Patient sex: M
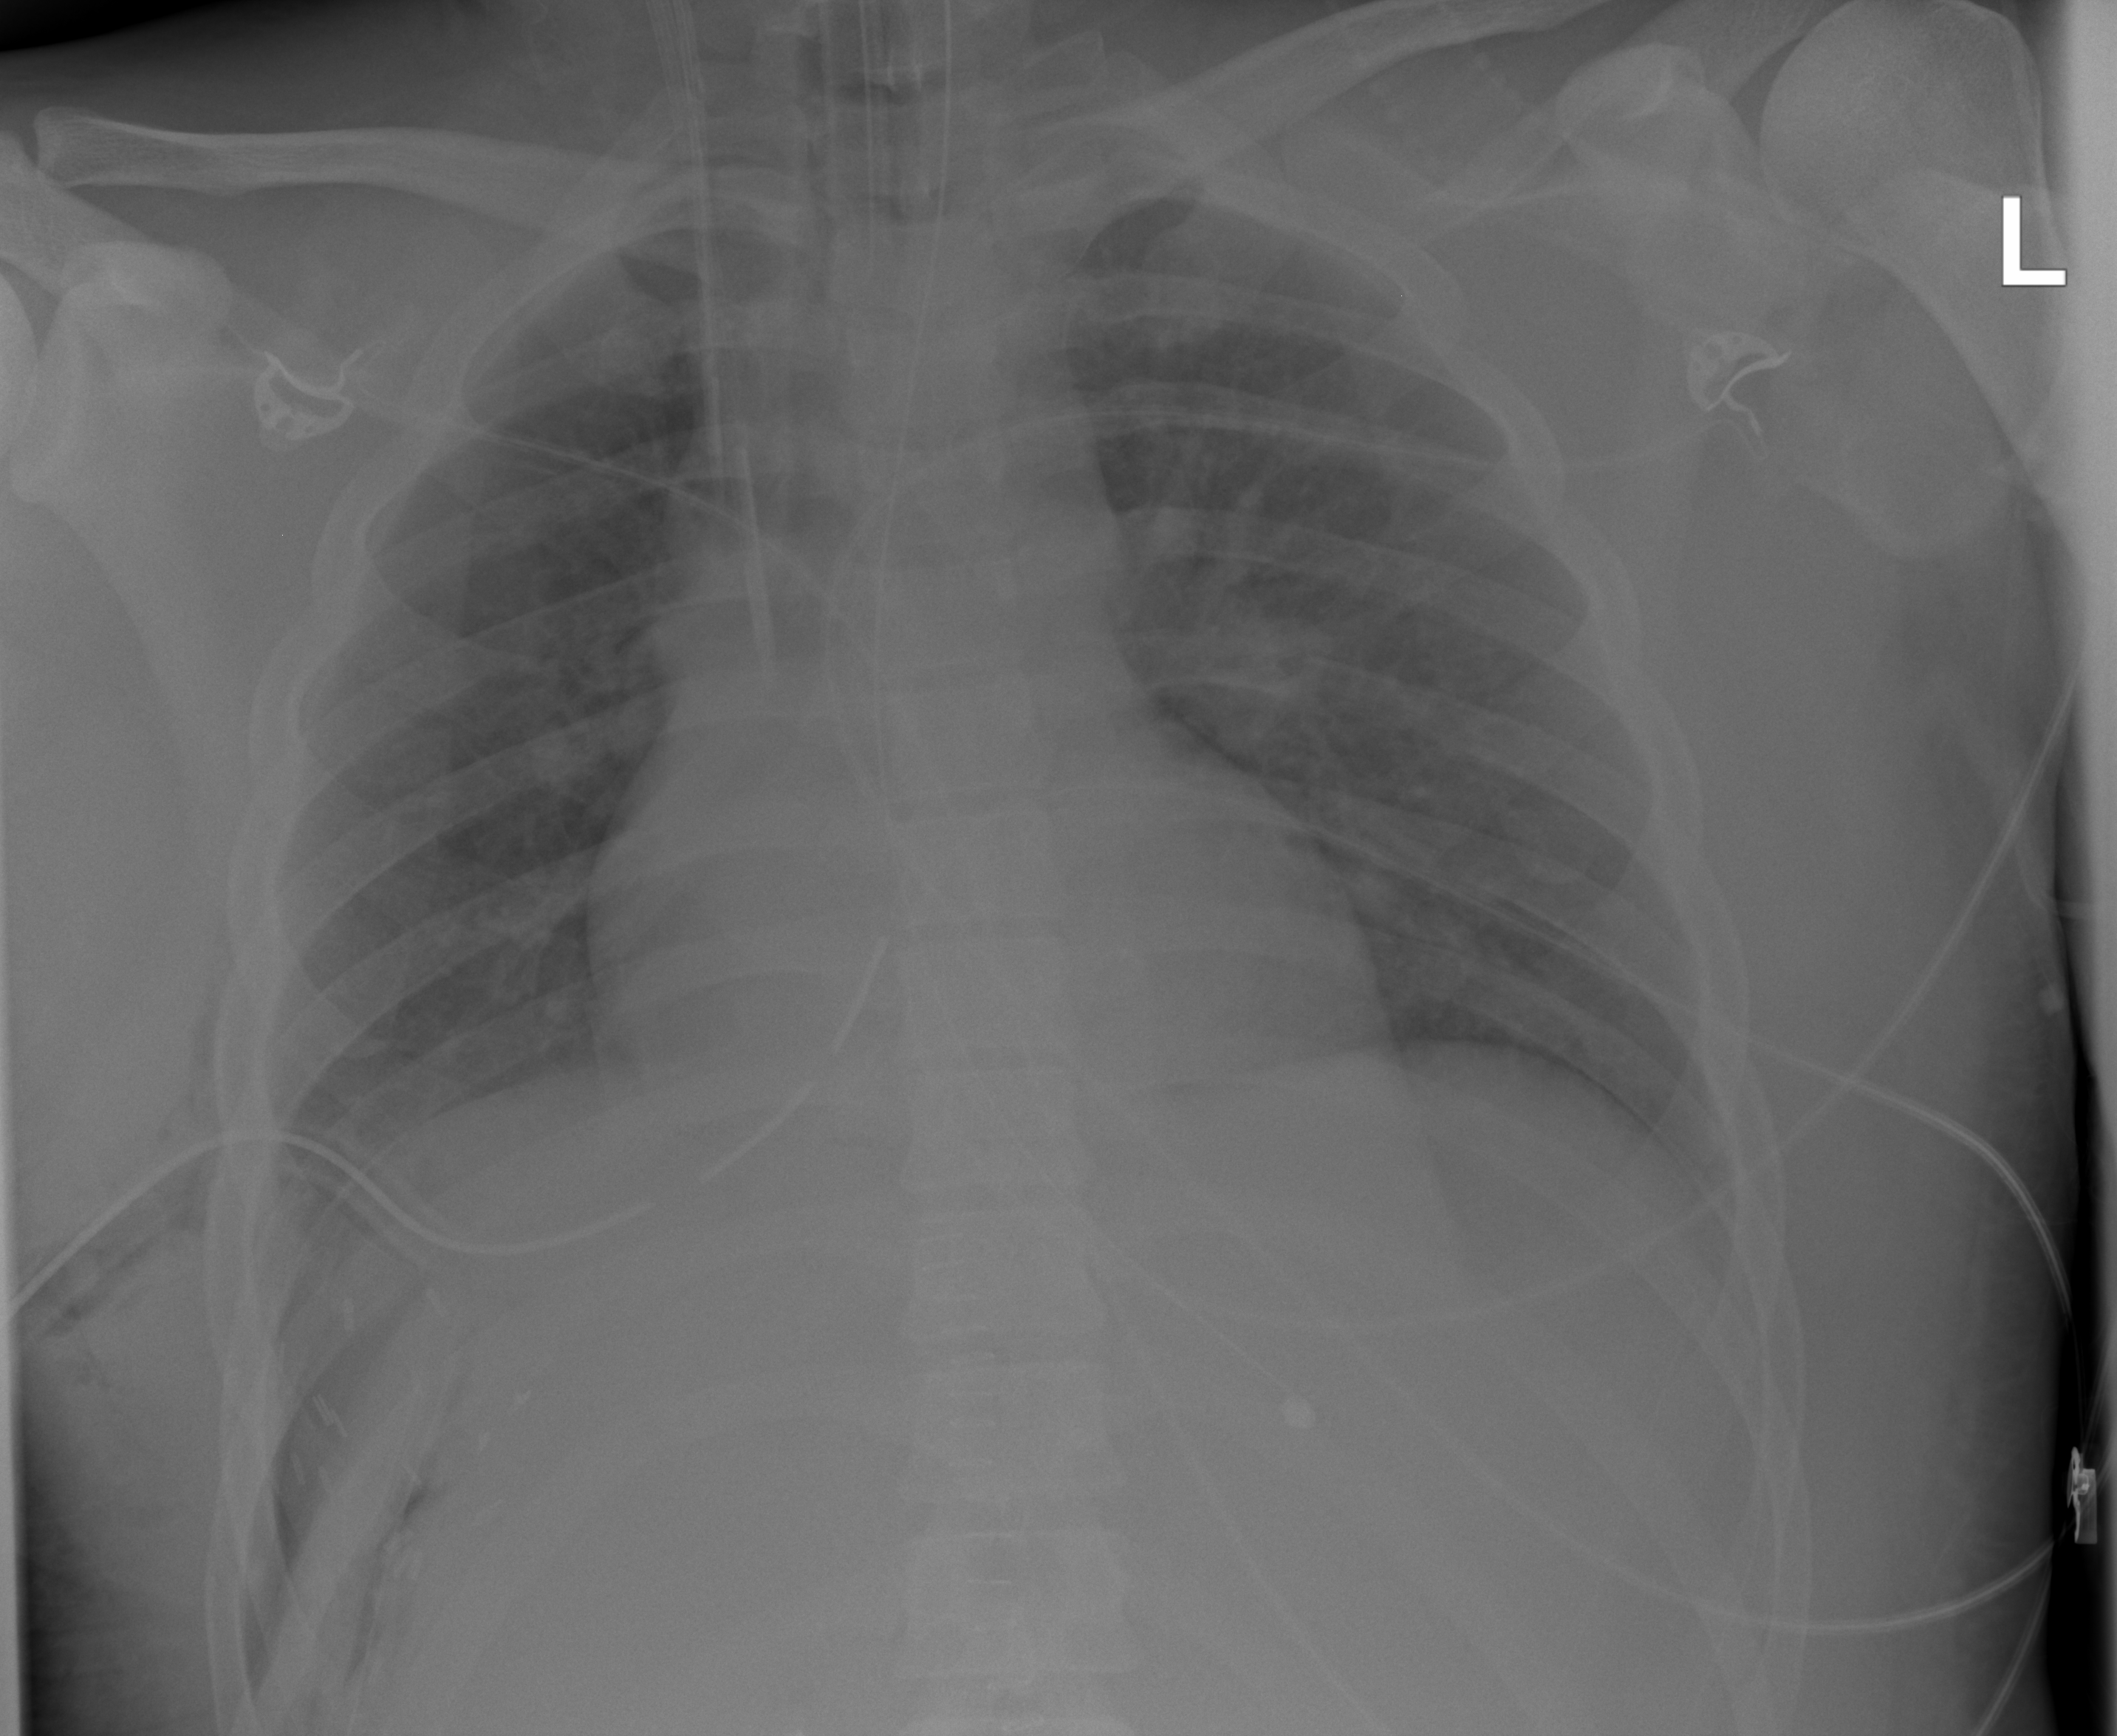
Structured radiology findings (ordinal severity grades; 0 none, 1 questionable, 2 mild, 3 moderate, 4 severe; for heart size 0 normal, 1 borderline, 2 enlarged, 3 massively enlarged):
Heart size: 0
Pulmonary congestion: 0
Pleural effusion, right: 0
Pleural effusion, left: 0
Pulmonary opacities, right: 0
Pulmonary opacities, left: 0
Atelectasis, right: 2
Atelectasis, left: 0